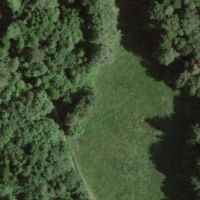
EUNIS habitat code: 41
Species observed at this site:
Epilobium hirsutum
Petasites albus